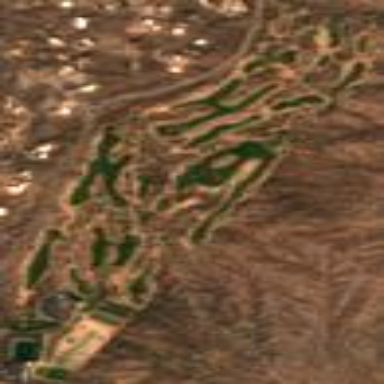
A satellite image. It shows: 18-hole golf course situated within leisure land.